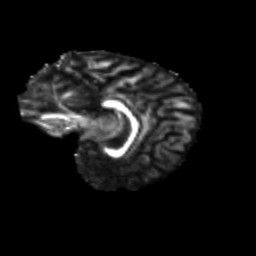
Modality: FA
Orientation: sagittal
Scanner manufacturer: siemens
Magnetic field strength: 3 T
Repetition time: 9.2 s
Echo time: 0.084 s